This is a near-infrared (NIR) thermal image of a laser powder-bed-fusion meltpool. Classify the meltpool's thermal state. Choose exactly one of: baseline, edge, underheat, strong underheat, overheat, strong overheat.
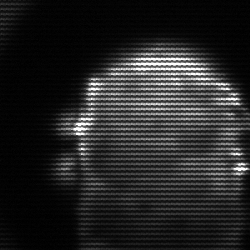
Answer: baseline